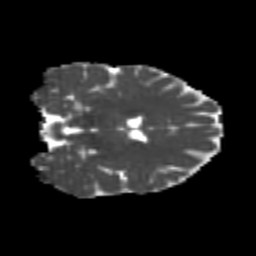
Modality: MD
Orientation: coronal
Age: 25
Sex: female
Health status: healthy
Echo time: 0.074 s